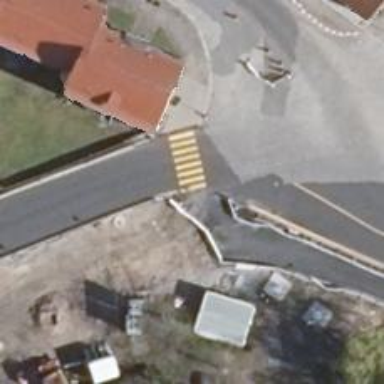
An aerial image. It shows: Paved path with asphalt surface suitable for cycling.